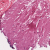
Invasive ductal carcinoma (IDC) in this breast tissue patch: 0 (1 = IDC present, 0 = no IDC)